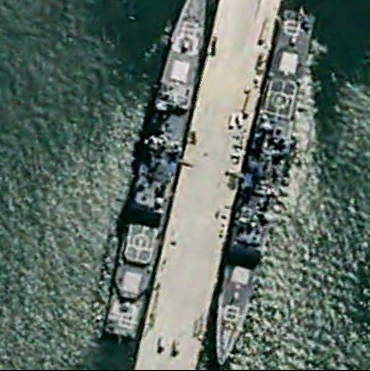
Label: cruiser